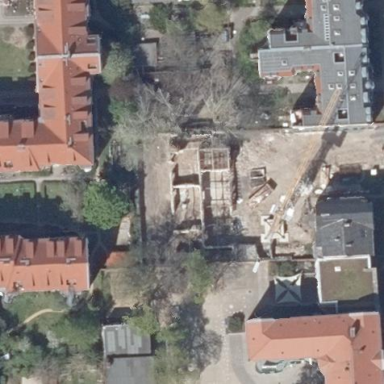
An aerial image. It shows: Building.